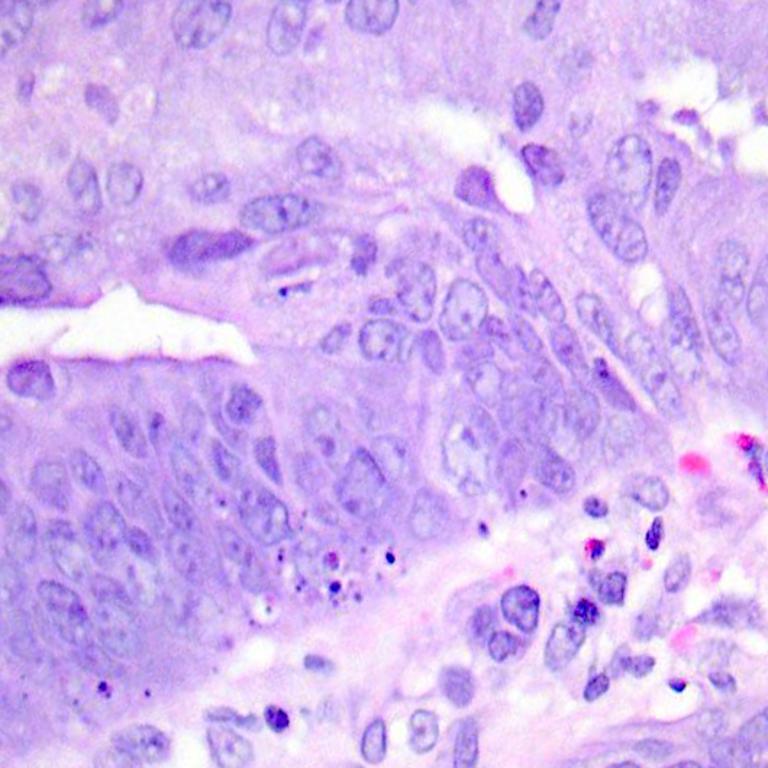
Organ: colon
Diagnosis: adenocarcinomas